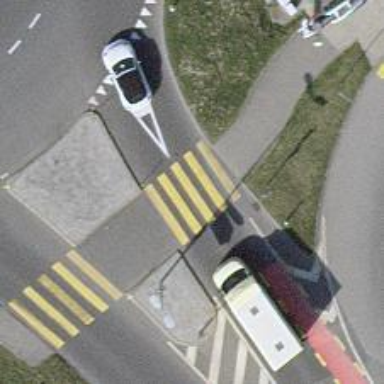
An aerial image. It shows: Marked zebra crossing with visible markings.